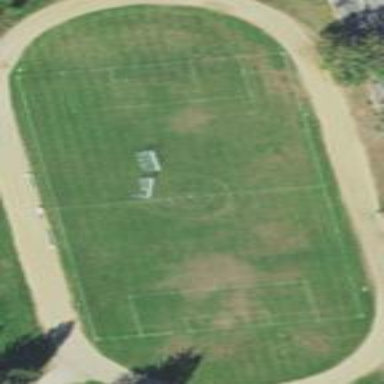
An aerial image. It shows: Grass pitch designated for soccer.